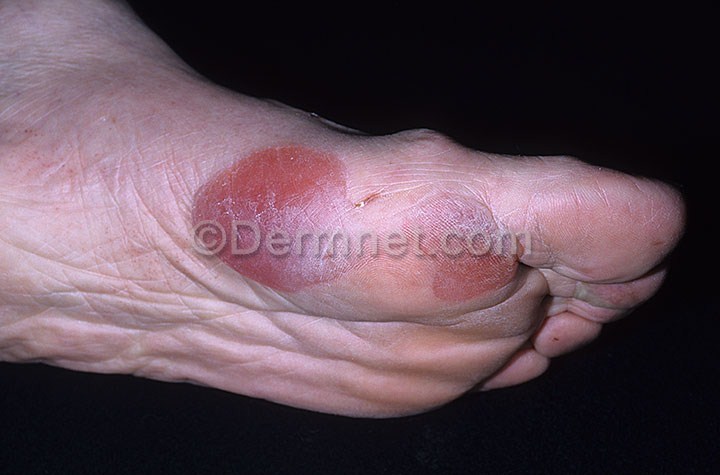
Disease: Bullous Disease Photos